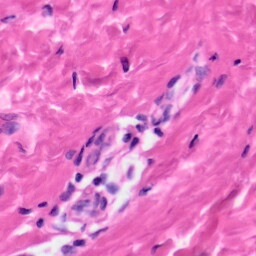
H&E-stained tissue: Skin